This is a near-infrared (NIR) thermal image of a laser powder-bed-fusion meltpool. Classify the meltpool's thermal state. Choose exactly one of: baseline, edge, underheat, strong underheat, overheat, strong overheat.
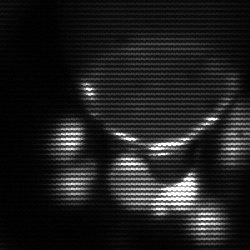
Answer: edge